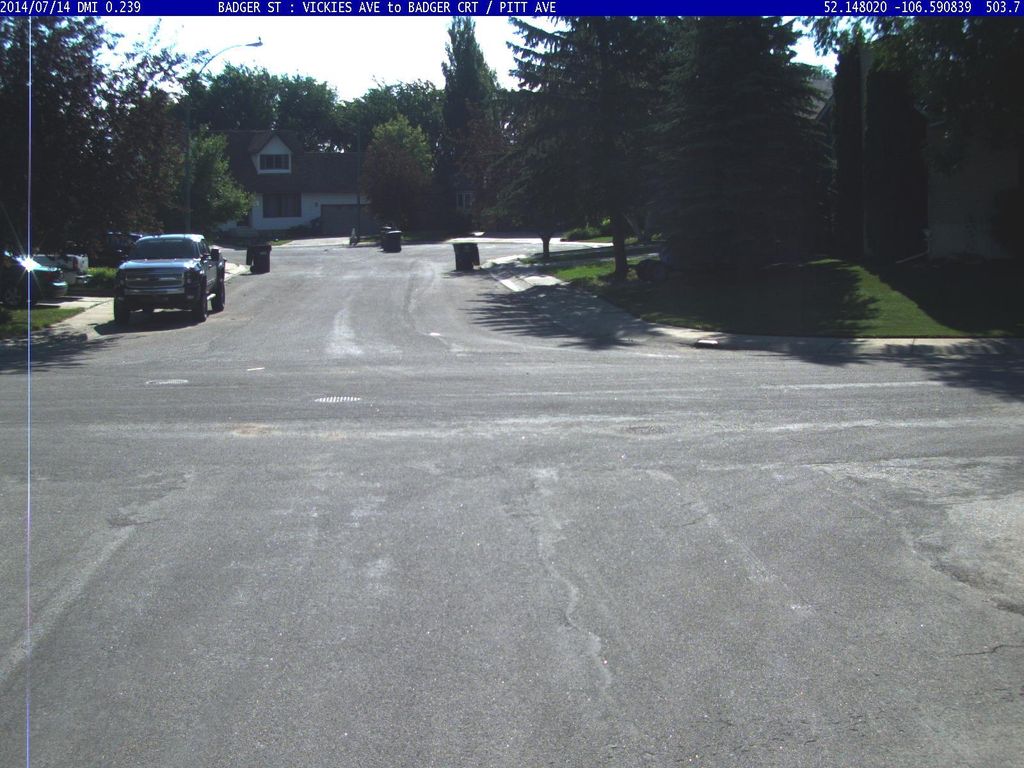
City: saskatoon